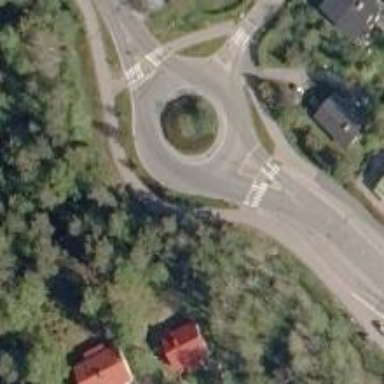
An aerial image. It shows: Tertiary road leading to roundabout junction.